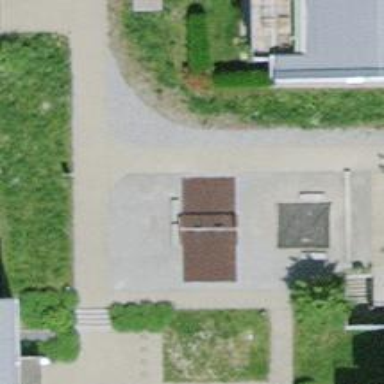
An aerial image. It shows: Concrete bench.